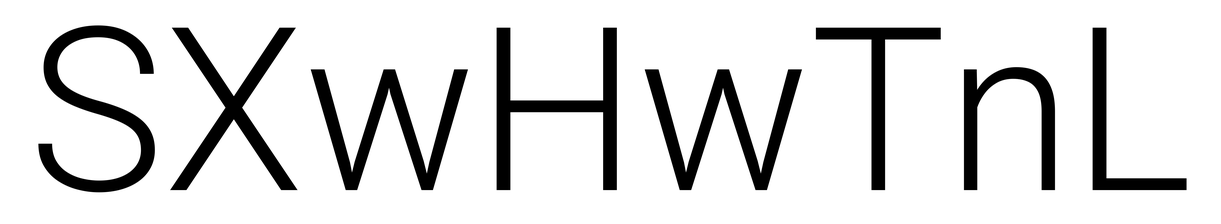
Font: Roboto_Light